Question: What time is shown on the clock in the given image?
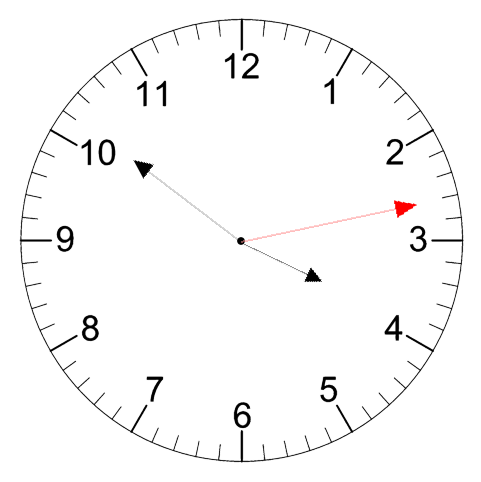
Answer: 03:51:13